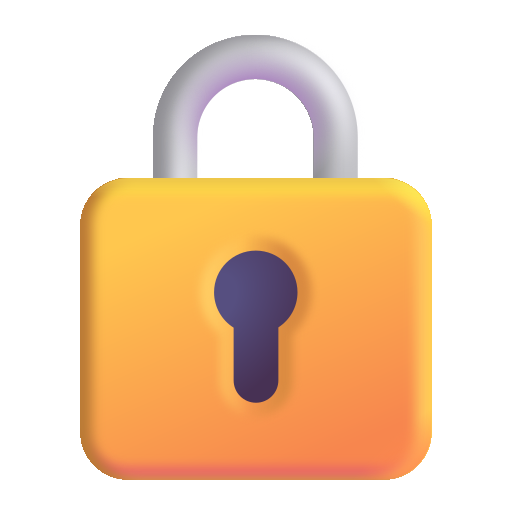
locked color